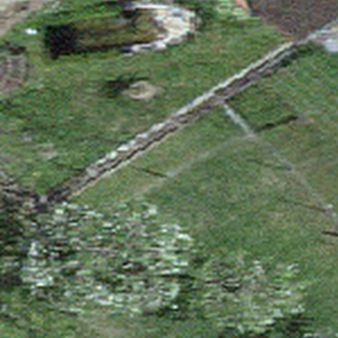
Label: other